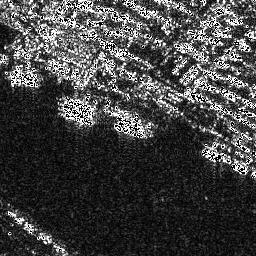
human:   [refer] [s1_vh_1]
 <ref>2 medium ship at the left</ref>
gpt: <box>[[1, 26, 15, 33, 0]], [[21, 39, 37, 49, 0]]</box>